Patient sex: M
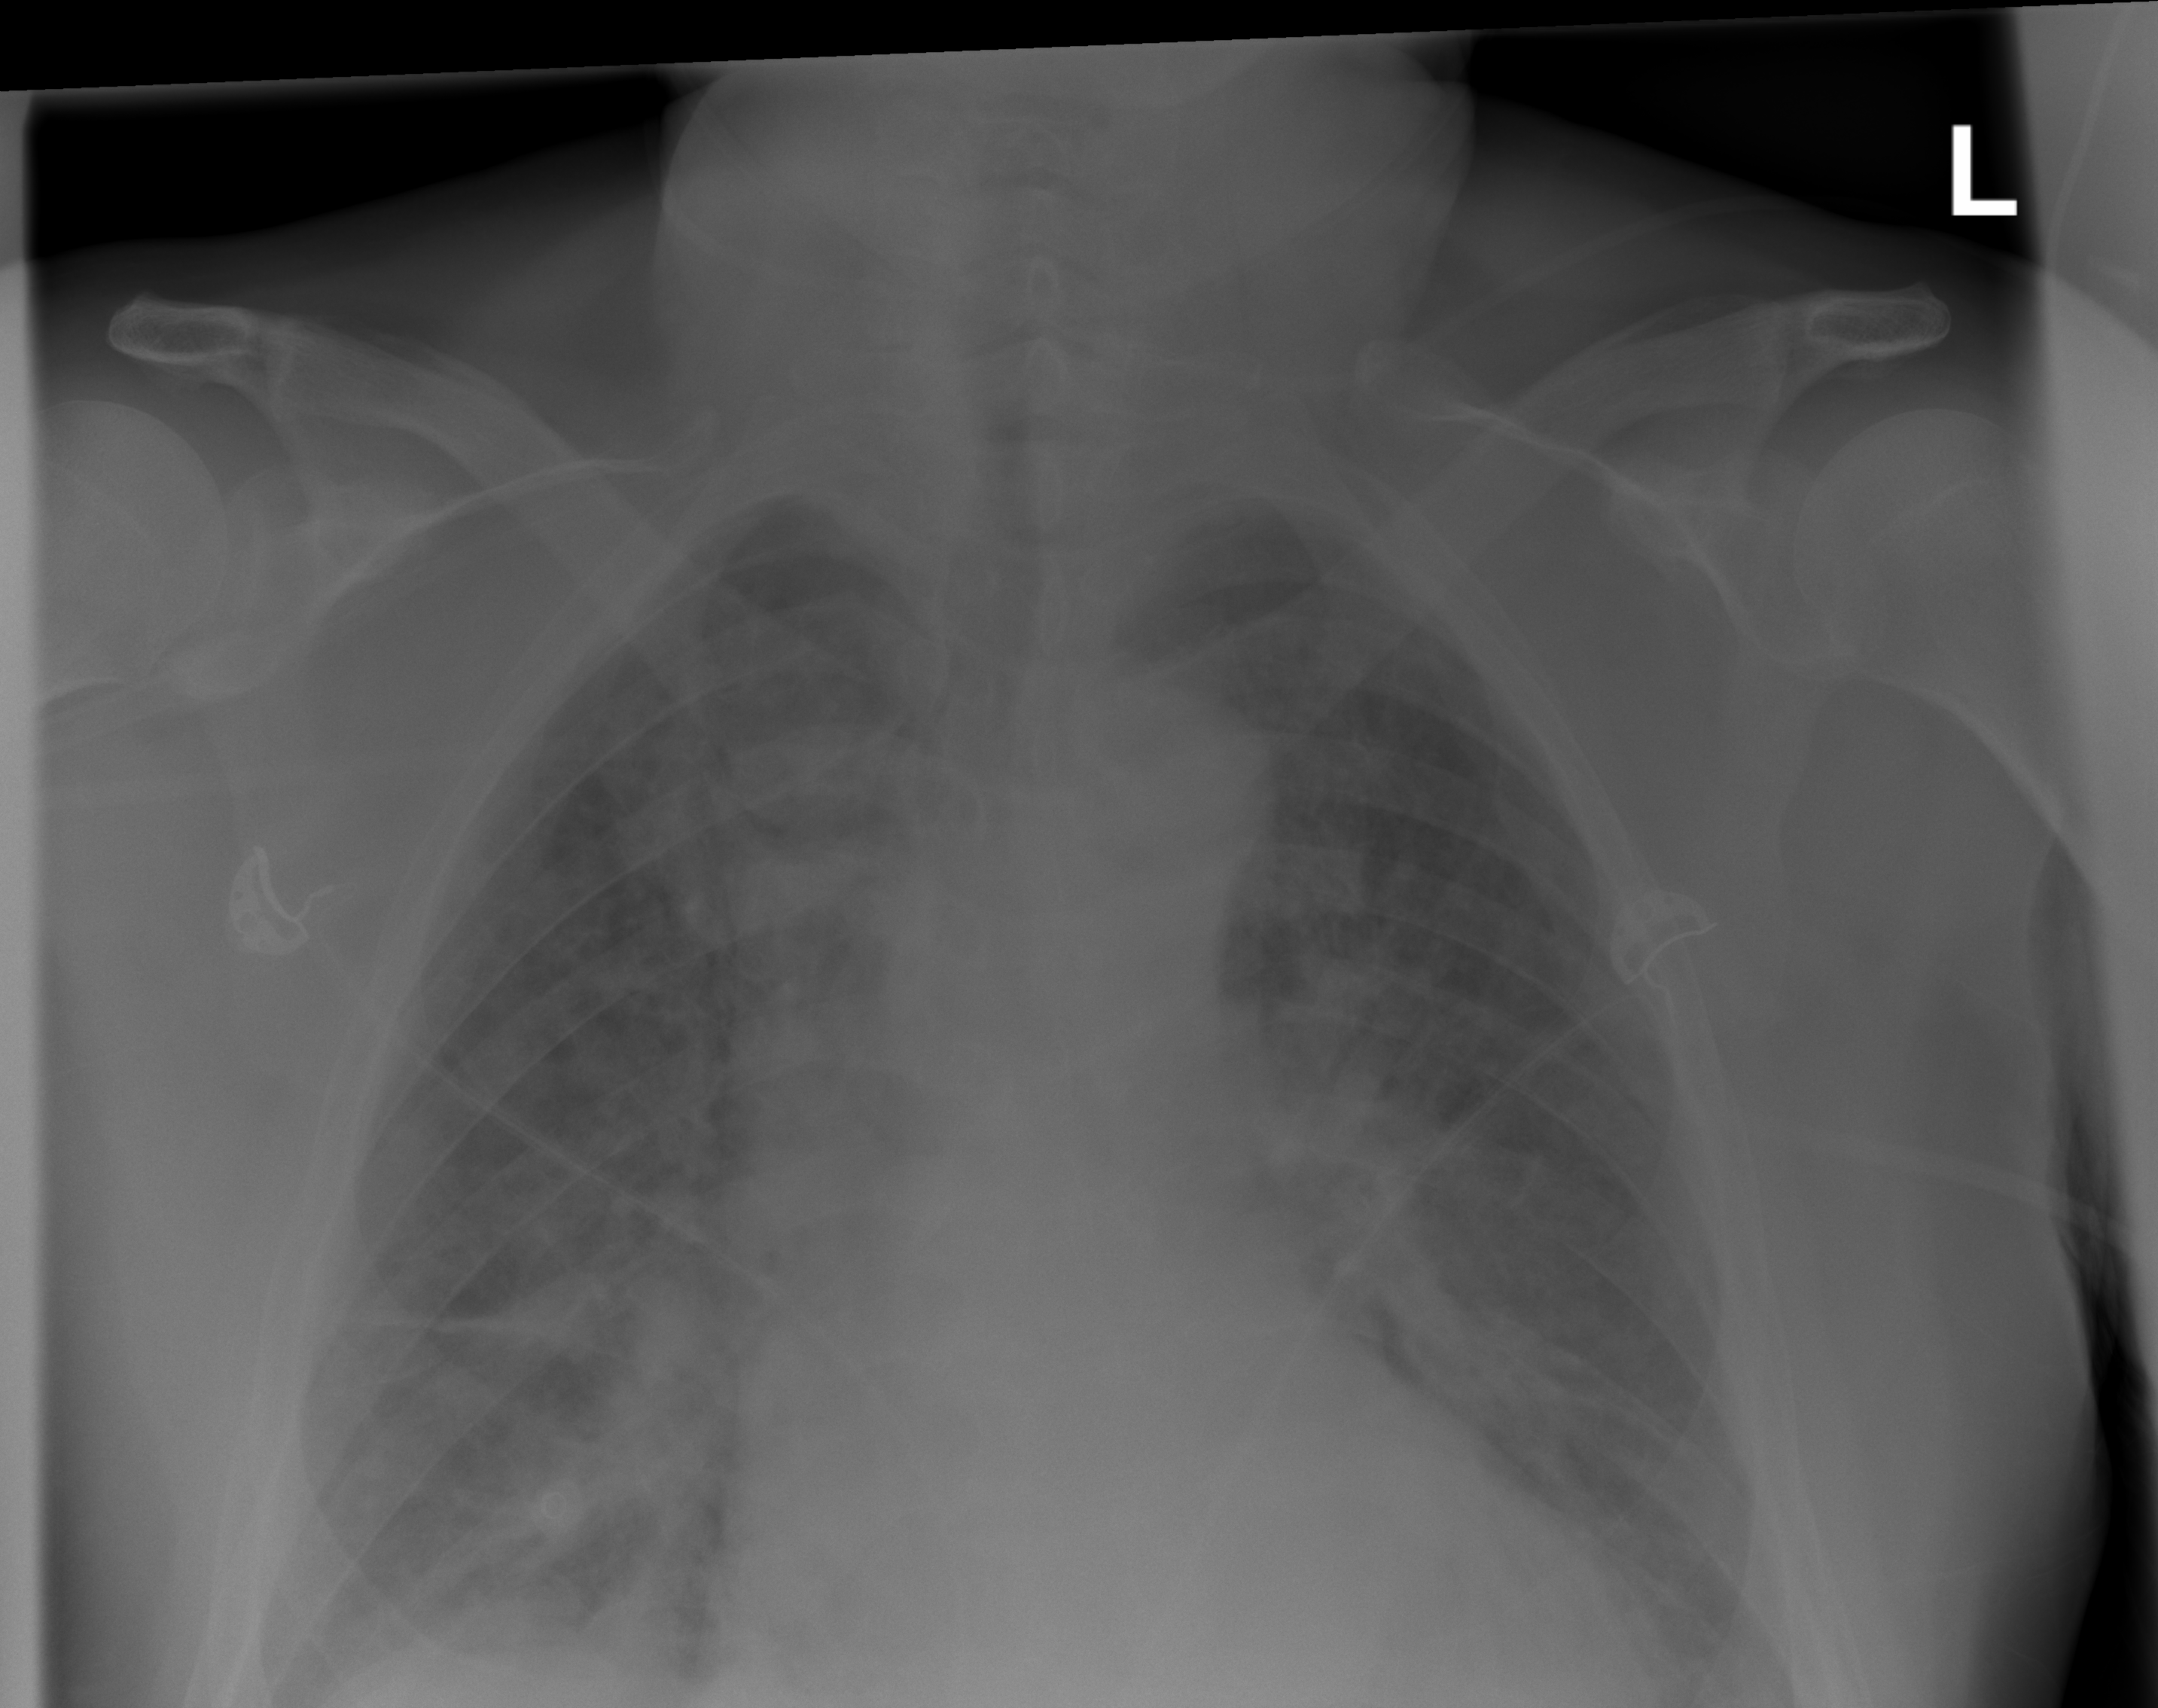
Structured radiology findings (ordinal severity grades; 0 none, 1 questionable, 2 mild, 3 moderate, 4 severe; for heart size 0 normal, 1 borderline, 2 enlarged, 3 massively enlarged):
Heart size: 2
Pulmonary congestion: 3
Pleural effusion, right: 0
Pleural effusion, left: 0
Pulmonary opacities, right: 2
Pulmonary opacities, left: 2
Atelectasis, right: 3
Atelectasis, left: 3